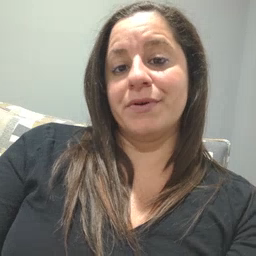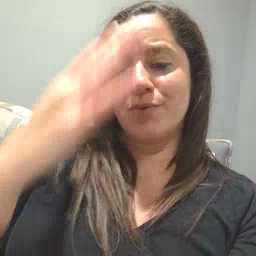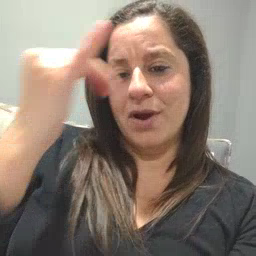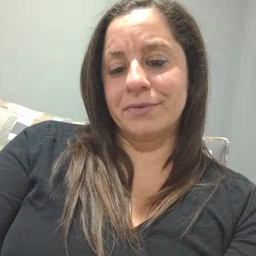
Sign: why